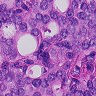
Metastatic tissue present: yes